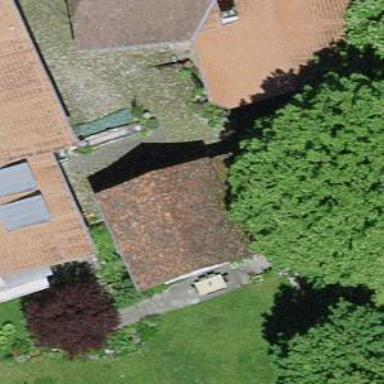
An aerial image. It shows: Barn.